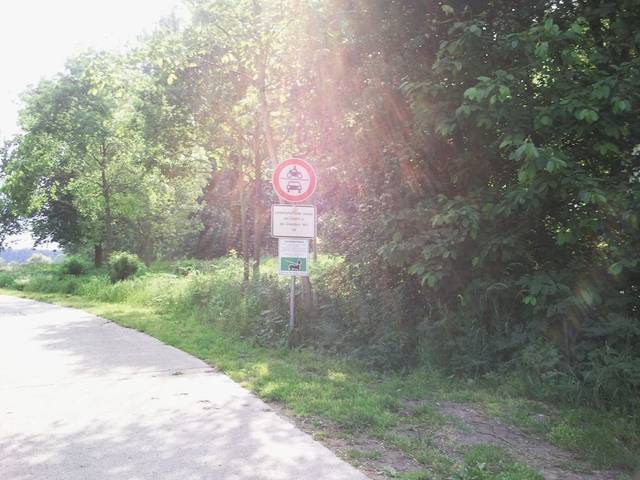
Region: Germany
Coordinates: 52.633, 9.204